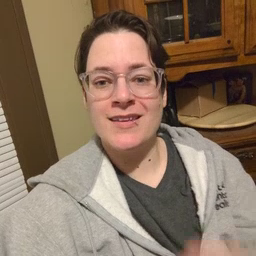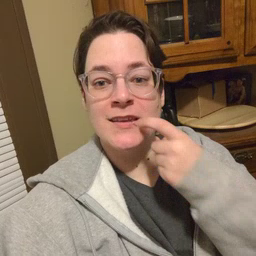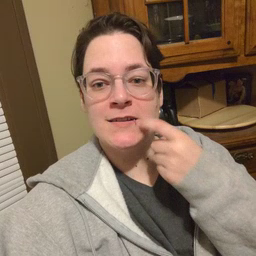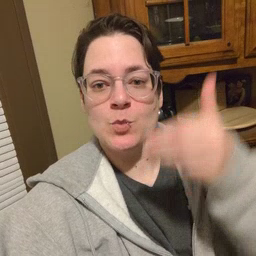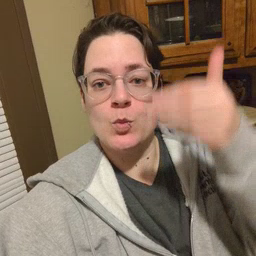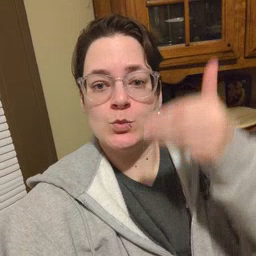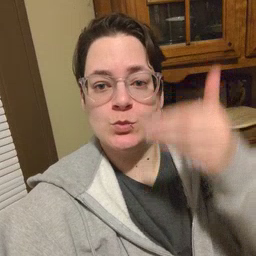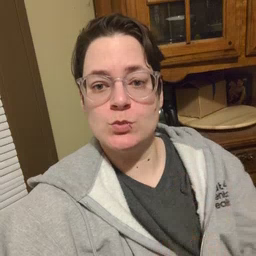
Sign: glasswindow